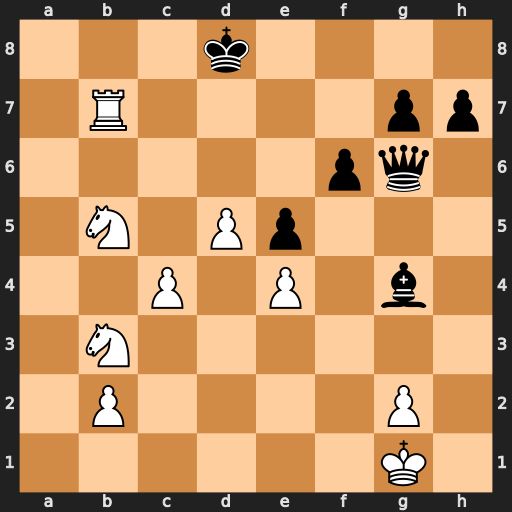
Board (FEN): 3k4/1R4pp/5pq1/1N1Pp3/2P1P1b1/1N6/1P4P1/6K1
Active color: w
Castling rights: -
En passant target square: -
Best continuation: Na5 Bd7 Nc6+ Bxc6 dxc6 Qg4 Rd7+ Qxd7 cxd7